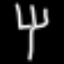
Label: fork